Question: I am trying to print image in gridview but i had below error , if I print it in view page all things work , so
what's wrong ?

View code :
'''
<?php
$assetsDir = Helper::UPLOAD_DOMAIN_URL . Helper::PRODUCT_UPLOAD_FOLDER . Helper::Countries;
// return http://localhost/upload/ssofiles/countries/
?>
$this->widget('application.components.GridView.BSGridView', array(
'id' => 'countries-grid',
'dataProvider' => $model->search(),
'filter' => $model,
'columns' => array(
'co_id',
'country',
'country_e',
'country_f',
'code',
array(
// 'value'=>'Yii::app()->request->baseUrl."/upload/".$data->image'
'name' => 'image',
'type' => 'html',
'value' => '(!empty($data->image))?CHtml::image($assetsDir$data->image),"",array("style"=>"width:25px;height:25px;")):"no image"',
),
...............
?>
'''
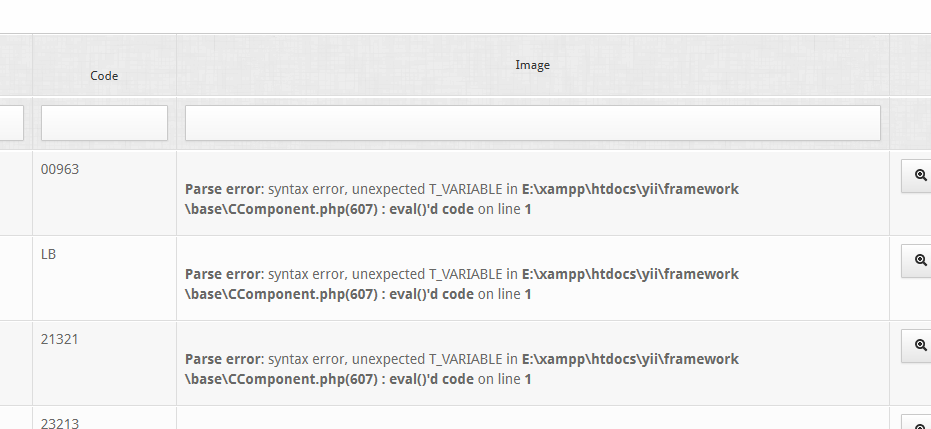
Answer: I fixed it by call path direct in my code like this :
'''
array('name' =>'image','filter'=>false, 'value' => 'CHtml::link(
CHtml::image(Helper::UPLOAD_DOMAIN_URL . Helper::PRODUCT_UPLOAD_FOLDER . Helper::Countries . $data->image, $data->image, array("width"=>32,"height"=>32)),
Helper::UPLOAD_DOMAIN_URL . Helper::PRODUCT_UPLOAD_FOLDER . Helper::Countries . $data->image,array("id"=>"add"))',
'type' => 'raw',
),
'''